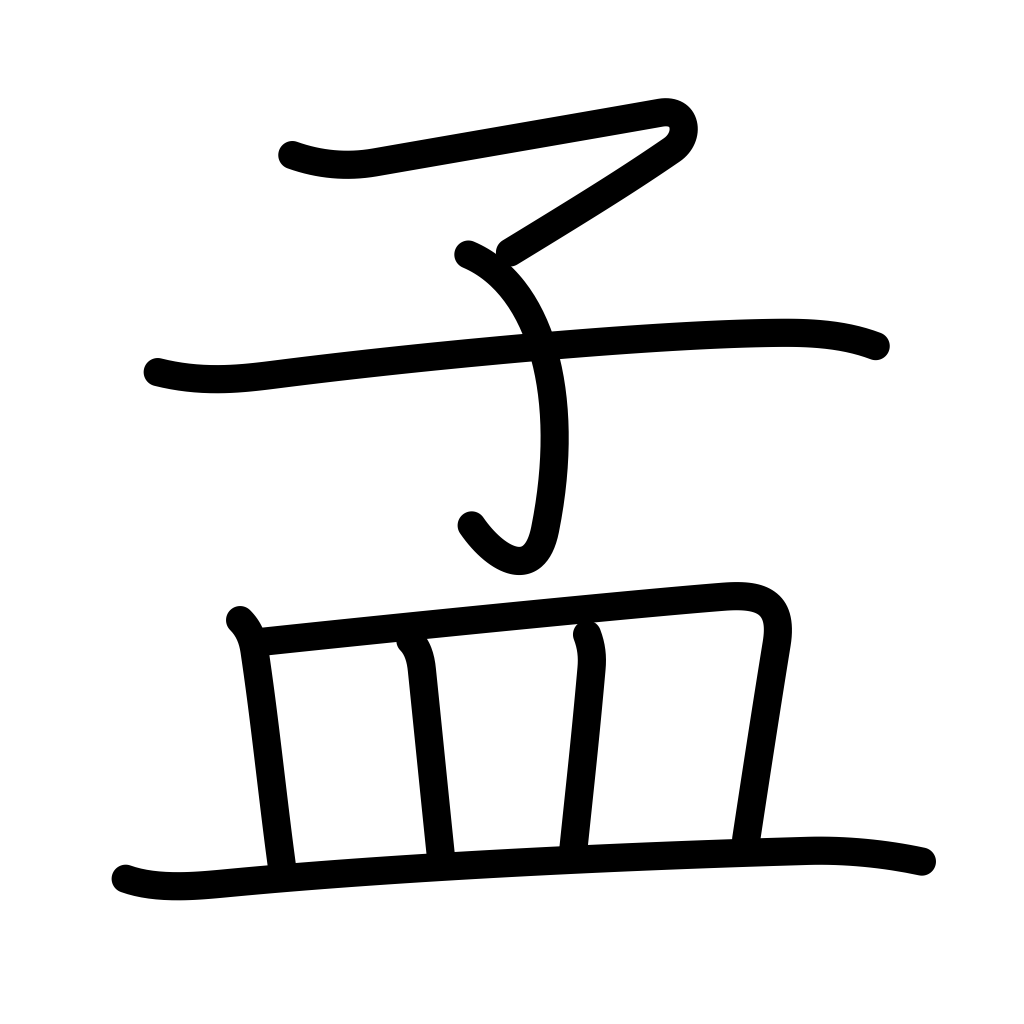
Meaning: chief, beginning